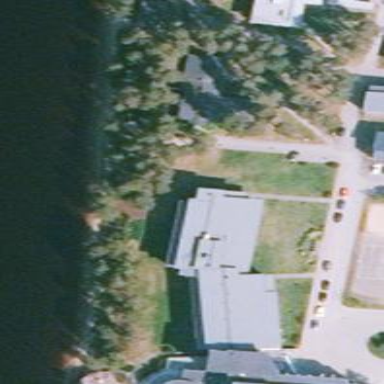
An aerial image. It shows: Public building.